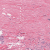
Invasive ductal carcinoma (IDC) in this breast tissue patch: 1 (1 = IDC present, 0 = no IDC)